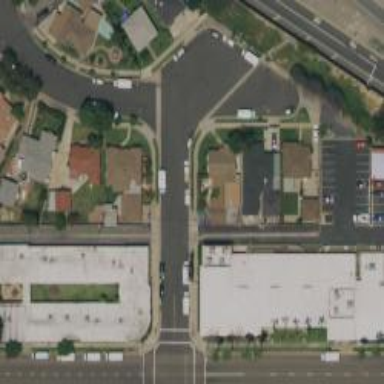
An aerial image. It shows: Alleyway designated as service road.